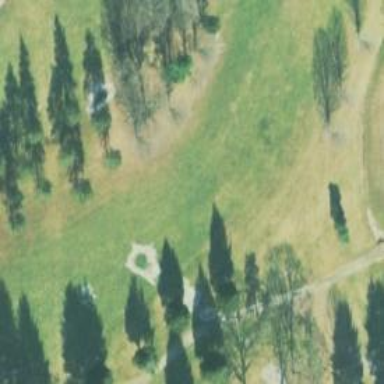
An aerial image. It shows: Golf hole.